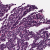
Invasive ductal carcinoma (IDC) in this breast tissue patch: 1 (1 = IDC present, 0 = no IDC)